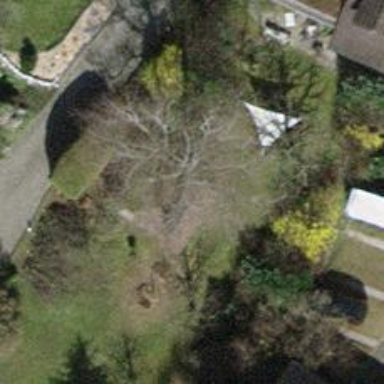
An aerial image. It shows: Single tag "natural: tree."